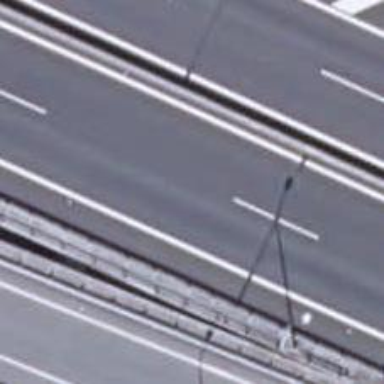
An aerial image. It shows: Asphalt bridge over motorway.